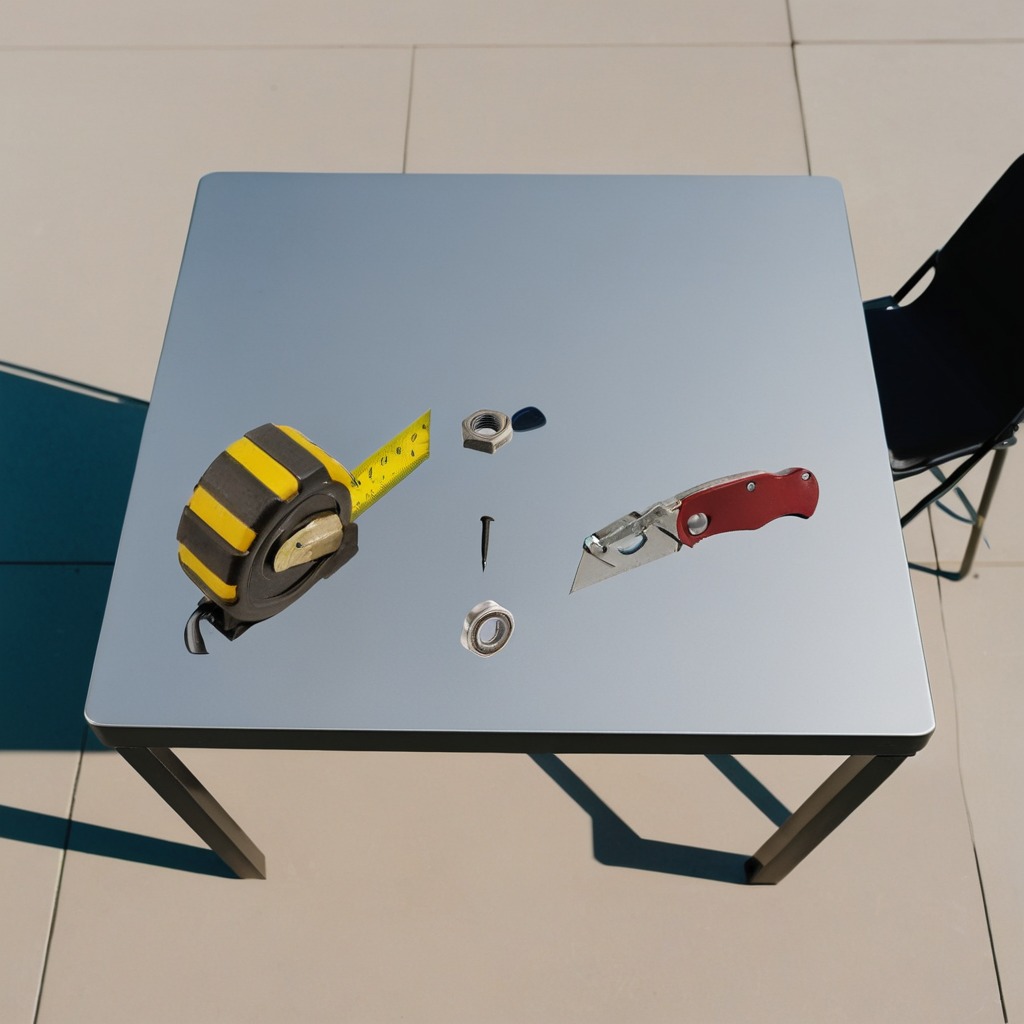
A metal ball bearing, a utility knife, a measuring tape, an iron nail, and a metal nut are lying on the utility table.